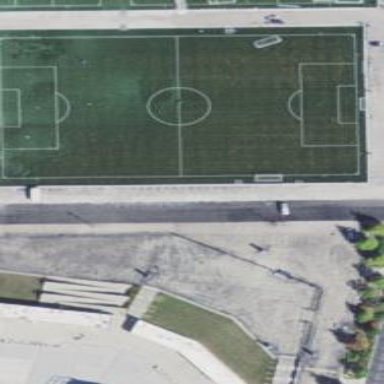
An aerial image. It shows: Soccer pitch for leisureland activities.